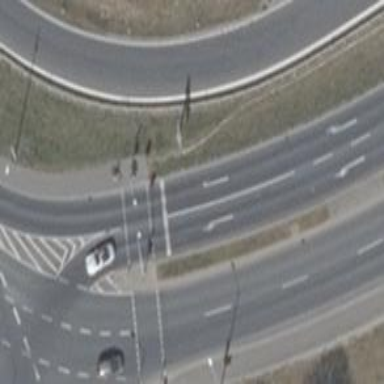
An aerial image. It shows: Road with traffic signals.